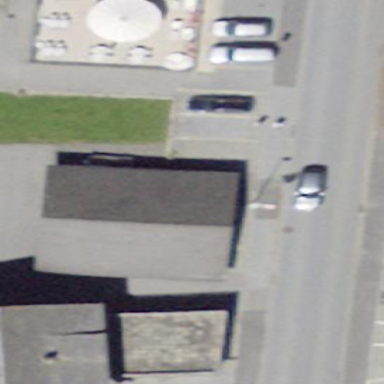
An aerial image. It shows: Building.